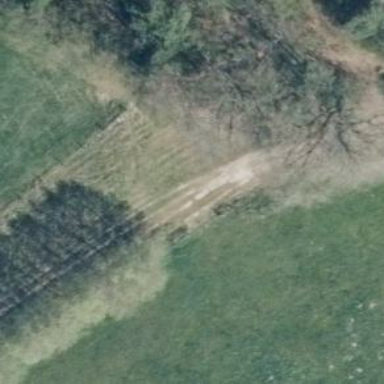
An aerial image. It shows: Grass track with grade3 surface.